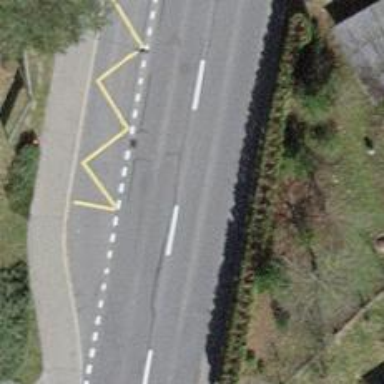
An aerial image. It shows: Public transport stop position.